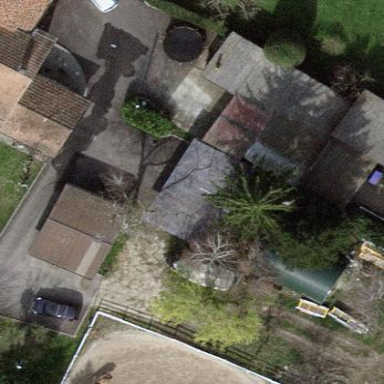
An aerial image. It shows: Shed building.